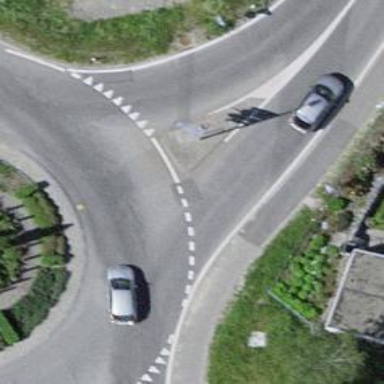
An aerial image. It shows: Traffic calming island.